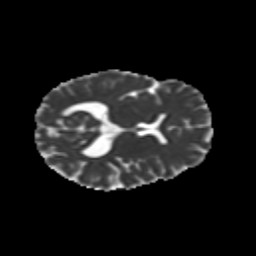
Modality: MD
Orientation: axial
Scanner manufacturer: siemens
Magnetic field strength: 3 T
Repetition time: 9.2 s
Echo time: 0.084 s